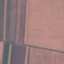
Land use / land cover class: AnnualCrop